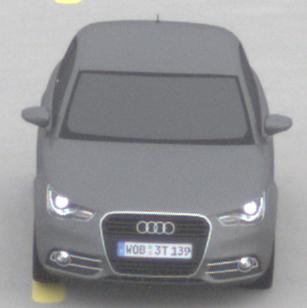
Make: Audi
Model: A1 Sportback 1.2 TFSI
Detailed model: A1 (8X) Sportback
Model produced from: 2012/03
Model produced until: 2014/11
Doors: 5
Color: gray
Road condition: dry road
Daytime: morning or afternoon
Contrast: low contrast